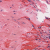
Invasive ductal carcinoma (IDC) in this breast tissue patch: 1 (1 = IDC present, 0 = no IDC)